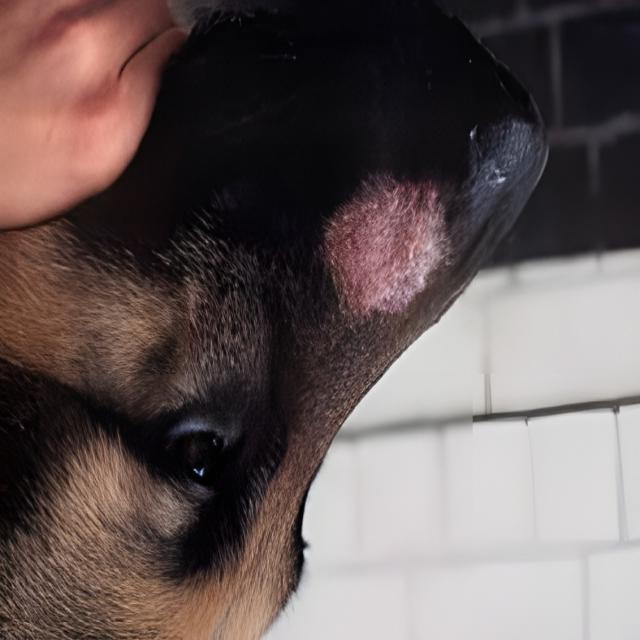
Canine ringworm (Dermatophytosis) — fungal infection caused by Microsporum or Trichophyton. Presents with circular alopecia, scaling, crusting, and broken hairs.